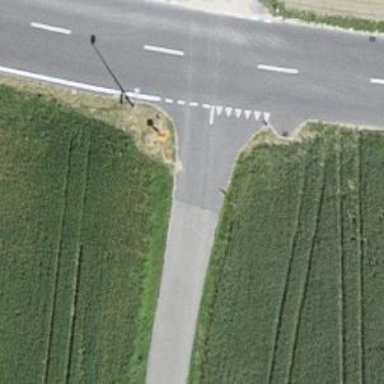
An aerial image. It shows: Aerial marker.